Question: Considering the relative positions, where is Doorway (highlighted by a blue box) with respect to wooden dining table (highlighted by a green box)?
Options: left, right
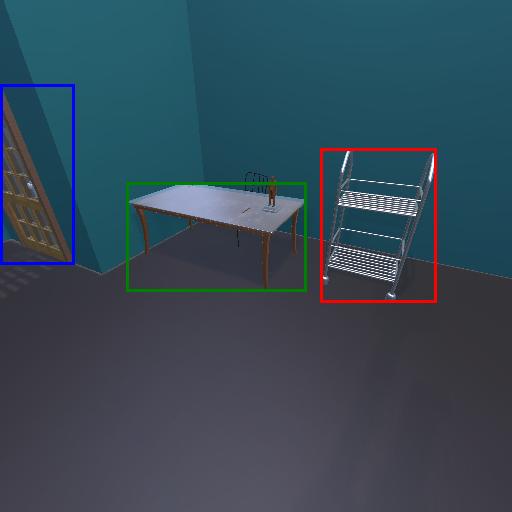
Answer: left